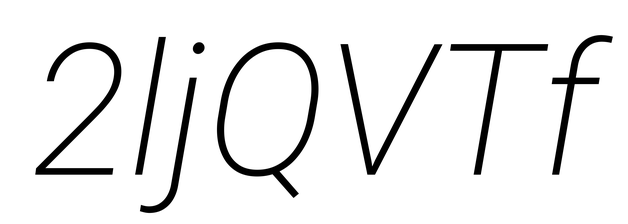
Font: Roboto-Italic_ExtraLight_Italic